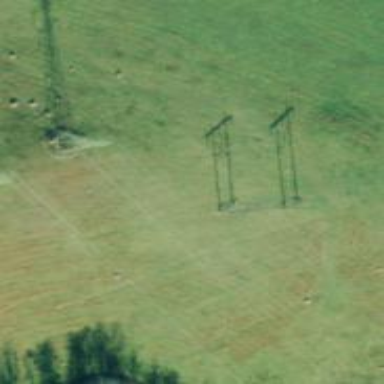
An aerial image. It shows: Tower with H-frame design.